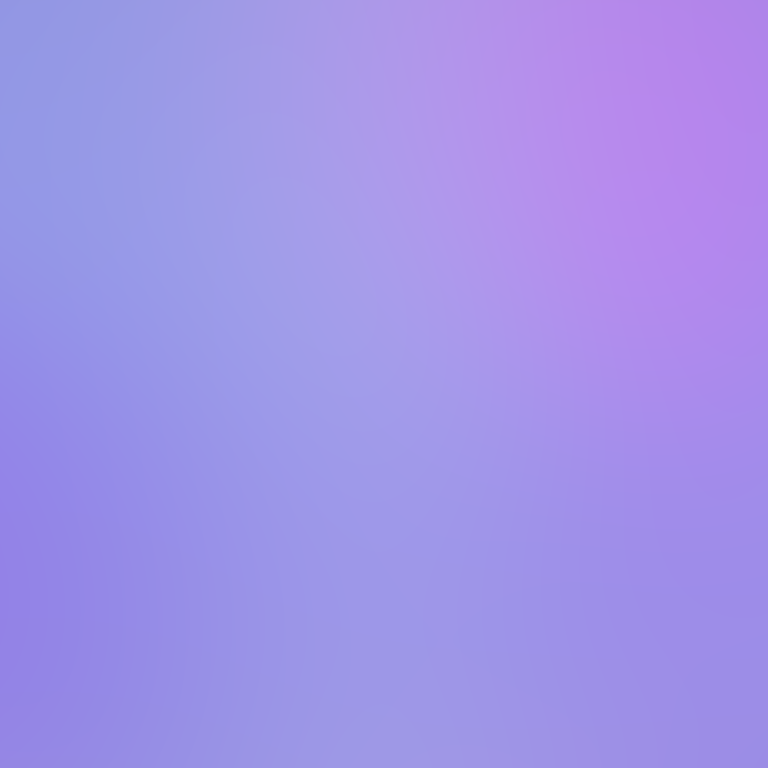
Abstract light effect, smooth gradient from soft lavender to gentle pink, serene atmosphere, diffuse glow, no room, no furniture, no objects.